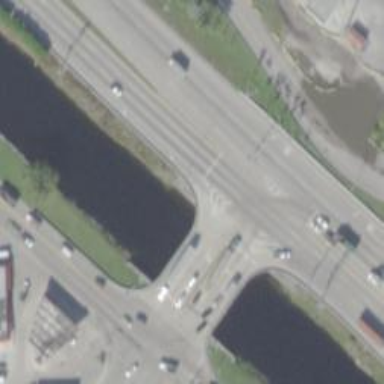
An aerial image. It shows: Secondary road with bridge.